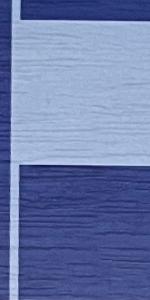
Label: Empty